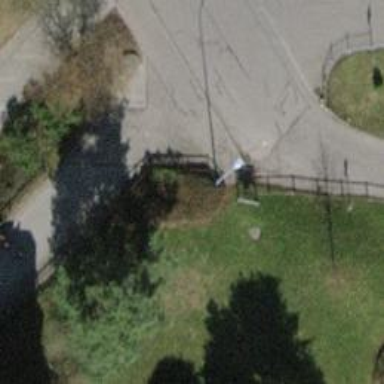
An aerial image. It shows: Sidewalk along the footway.